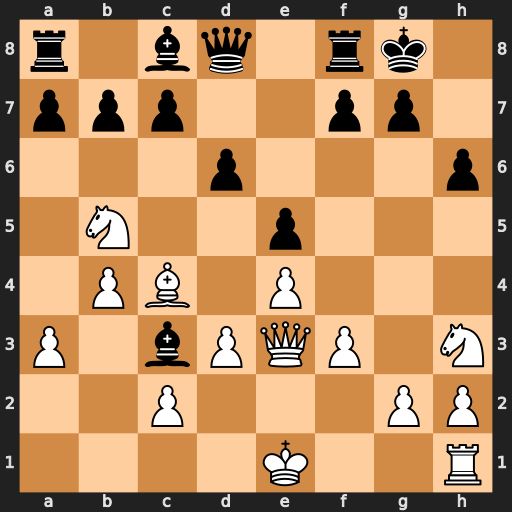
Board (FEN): r1bq1rk1/ppp2pp1/3p3p/1N2p3/1PB1P3/P1bPQP1N/2P3PP/4K2R
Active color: w
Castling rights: K
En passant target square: -
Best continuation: Nxc3 Bxh3 gxh3